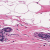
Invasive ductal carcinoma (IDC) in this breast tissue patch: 0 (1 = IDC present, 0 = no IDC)